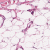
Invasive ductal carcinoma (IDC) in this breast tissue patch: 1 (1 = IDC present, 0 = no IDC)